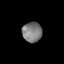
Tissue: lung
Cell type: Myeloid cells
Senescence score: 0.5498
Nuclear area (px): 386
Mean DAPI intensity: 123.715